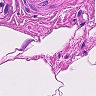
Metastatic tissue present: no